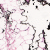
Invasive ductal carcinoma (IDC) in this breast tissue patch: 0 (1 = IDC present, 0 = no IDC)